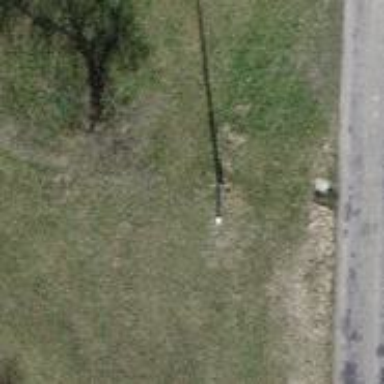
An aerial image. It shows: Power pole.